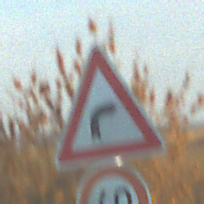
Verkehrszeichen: KurveRechts
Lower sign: Geschwindigkeit60
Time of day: SunriseSunset
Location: Outdoor (RoadRail)
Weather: PartlyCloudy
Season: NotSpecified
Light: Natural